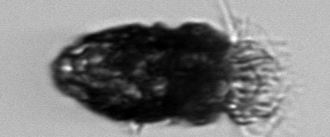
Label: Stenosemella_pacifica